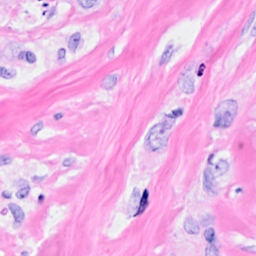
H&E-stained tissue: Breast